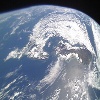
Label: cloud